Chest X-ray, PA view. Patient: 69 years old, sex F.
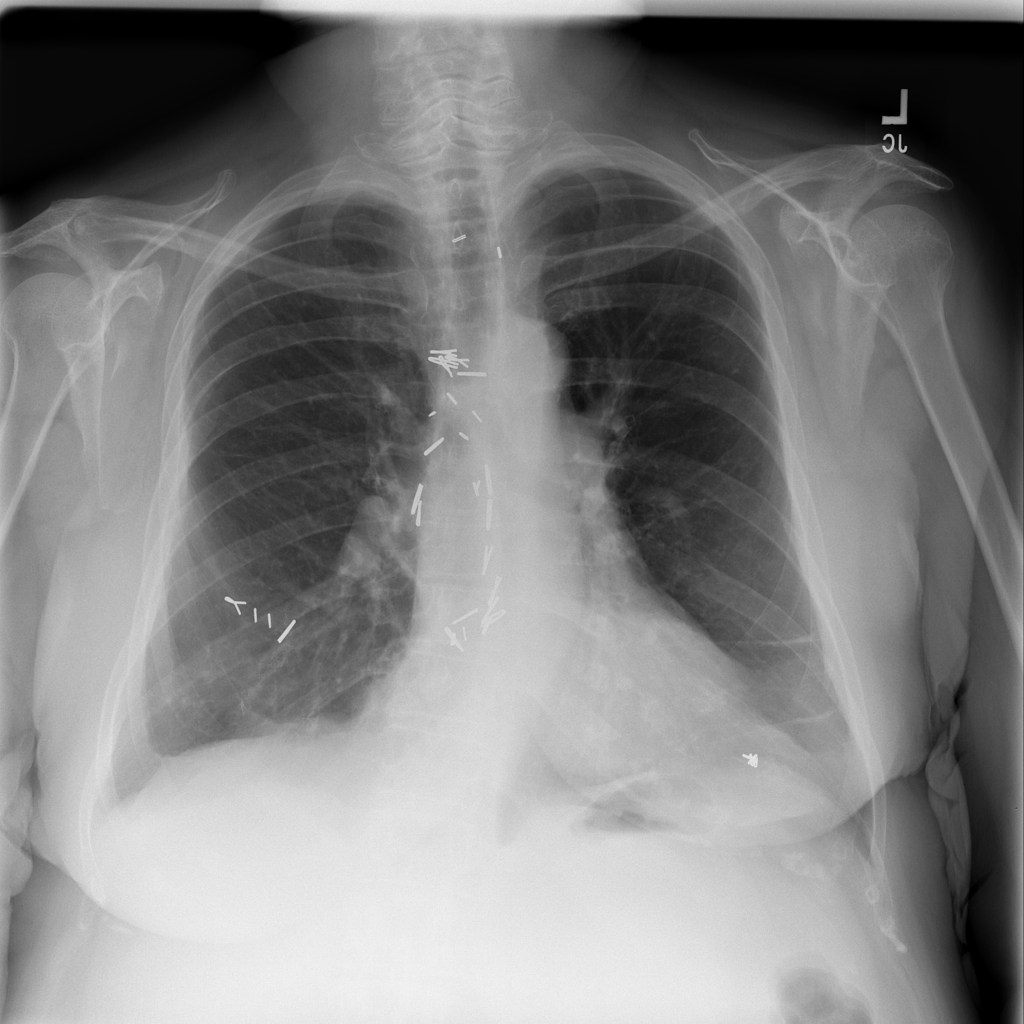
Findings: Atelectasis, Effusion